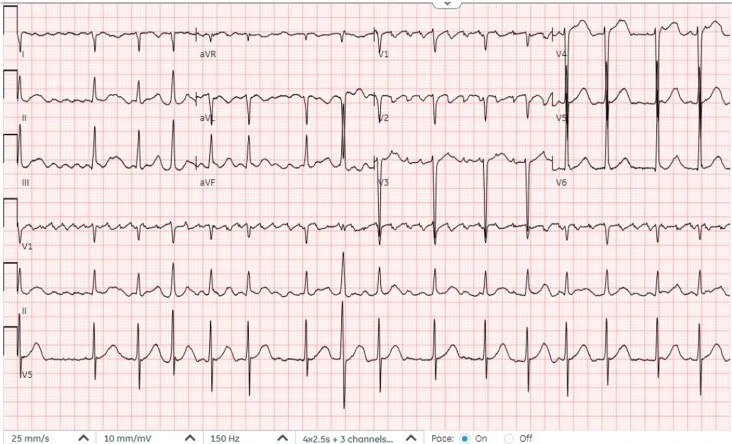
EKG showing atrial flutter with variable block.
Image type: electrography (ekg)